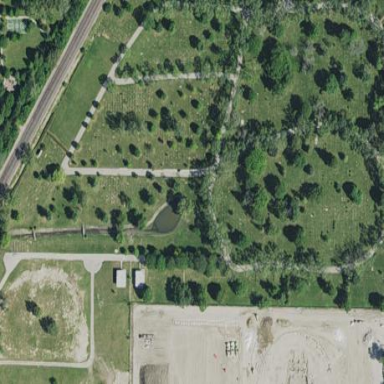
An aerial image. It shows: Cemetery.